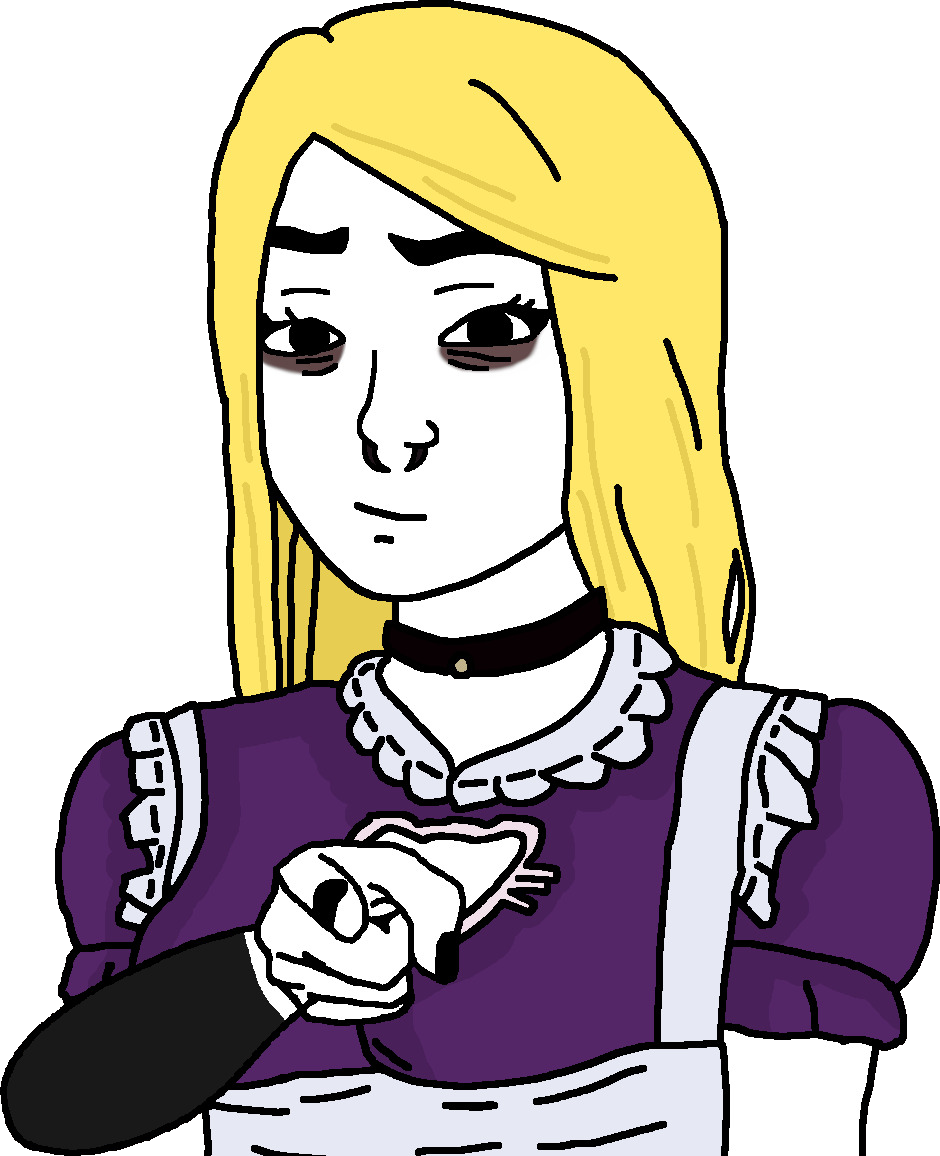
Label: 5_Doomer_Girl